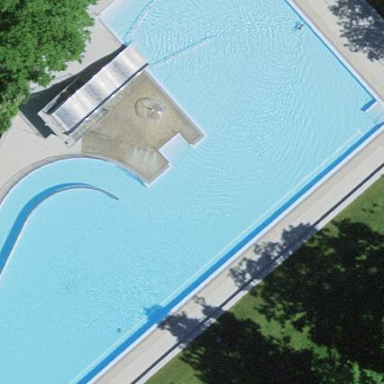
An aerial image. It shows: Swimming pool located in leisure land.